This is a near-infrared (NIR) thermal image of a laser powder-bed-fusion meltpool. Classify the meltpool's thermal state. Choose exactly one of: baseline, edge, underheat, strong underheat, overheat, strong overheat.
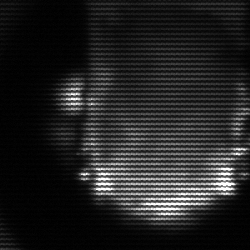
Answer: baseline